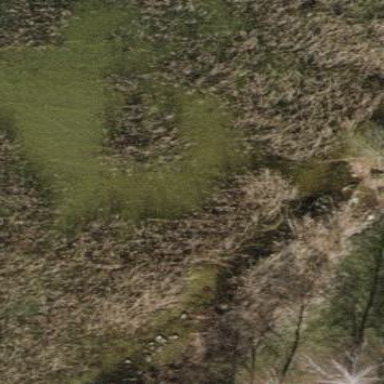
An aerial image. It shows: Reedbed in wetland area.